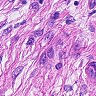
Metastatic tissue present: yes